Field crop: maize
Growth stage: 2
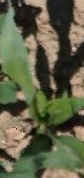
Species: maize